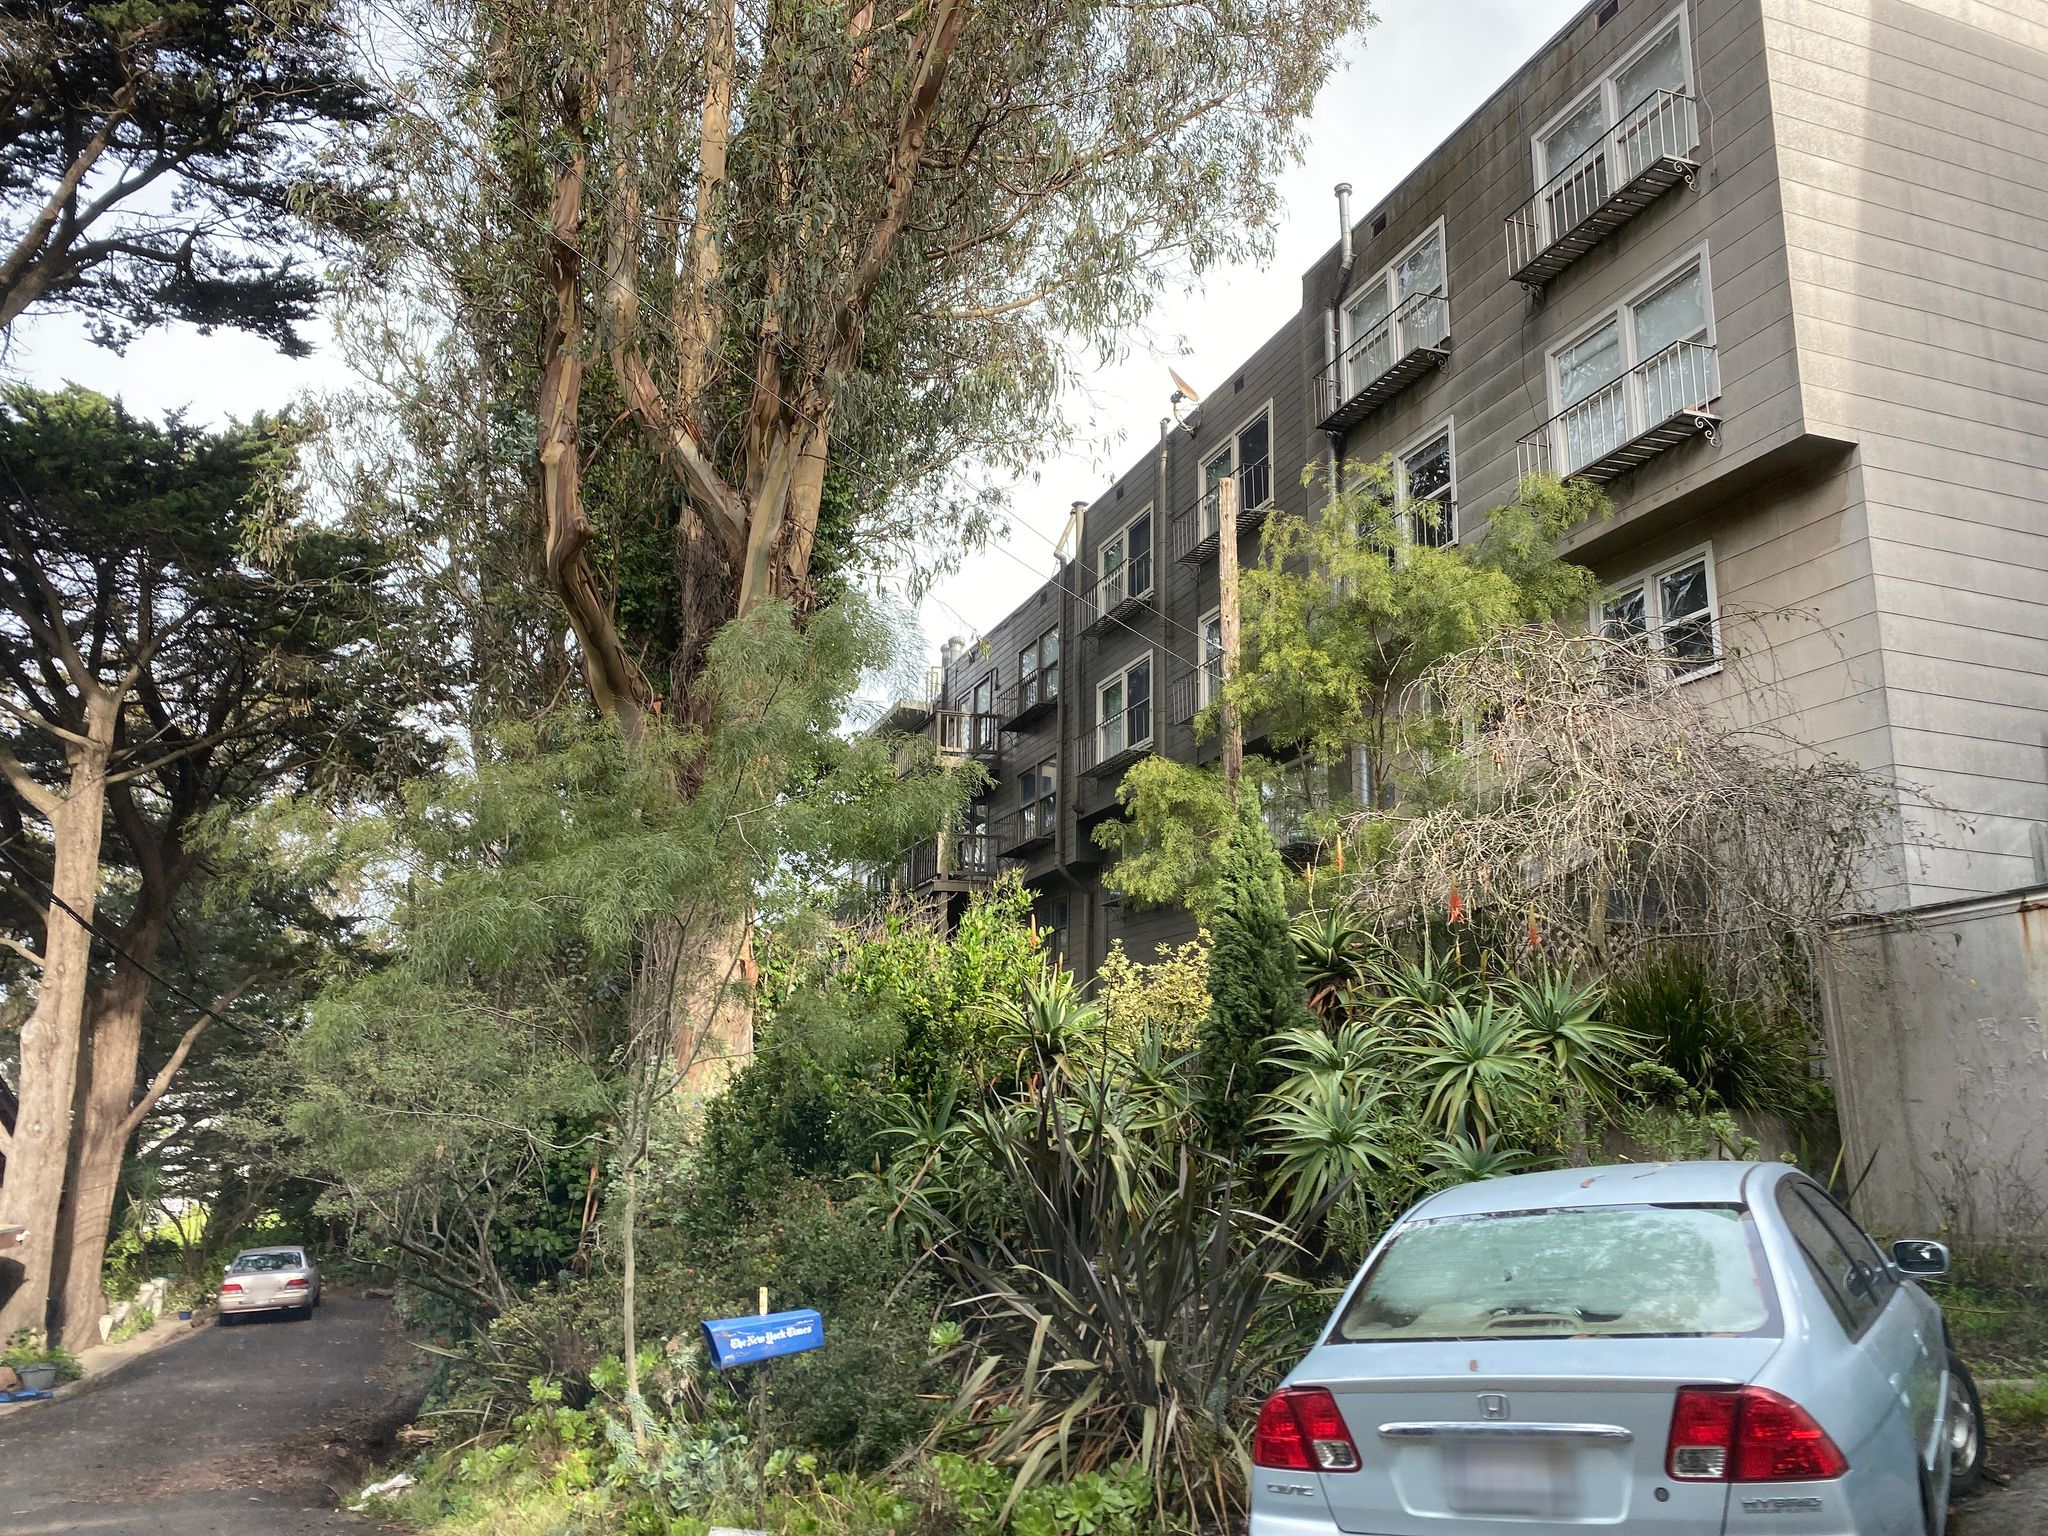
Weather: clear
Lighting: day
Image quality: good
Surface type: walking surface
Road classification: residential, service, footway
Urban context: urban centre
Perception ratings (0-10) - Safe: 3.86, Lively: 2.43, Beautiful: 5.31, Boring: 1.93, Depressing: 7.91, Wealthy: 6.53